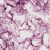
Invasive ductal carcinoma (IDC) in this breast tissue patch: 0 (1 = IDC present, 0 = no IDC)